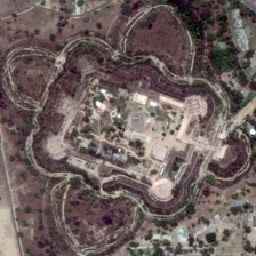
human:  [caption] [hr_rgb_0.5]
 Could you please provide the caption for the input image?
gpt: Many green trees are scattered around a resort.

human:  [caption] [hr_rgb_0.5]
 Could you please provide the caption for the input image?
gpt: There are many scattered green trees around the resort.

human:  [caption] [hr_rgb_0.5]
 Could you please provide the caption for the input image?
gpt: Many scattered green trees are around the resort.

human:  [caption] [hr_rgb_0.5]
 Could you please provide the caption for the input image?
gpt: The resort is surrounded by green trees.

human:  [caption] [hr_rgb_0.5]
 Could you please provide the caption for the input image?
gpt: Lots of green trees scattered to the REDOR of a resort.